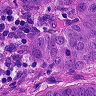
Metastatic tissue present: yes